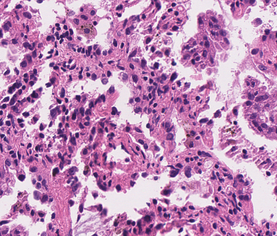
Tumor epithelial tissue: yes
Tumor-associated stroma tissue: yes
Normal tissue: no